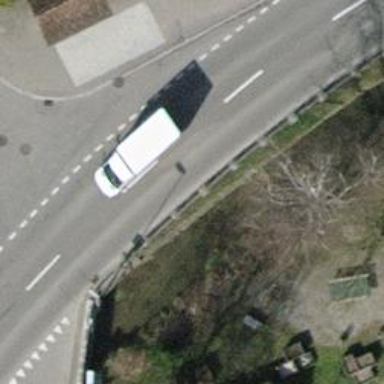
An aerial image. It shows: Bus stop with stop position for public transport.